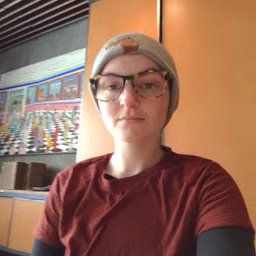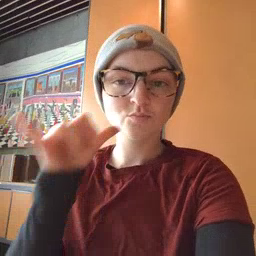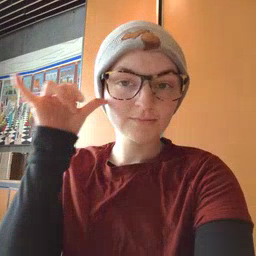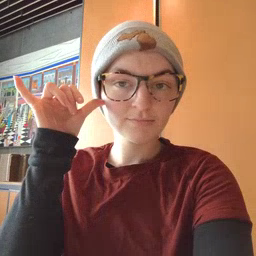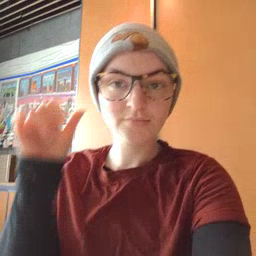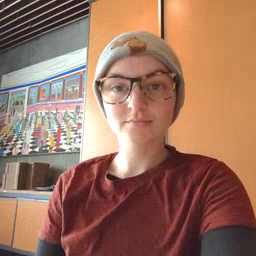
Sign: yesterday